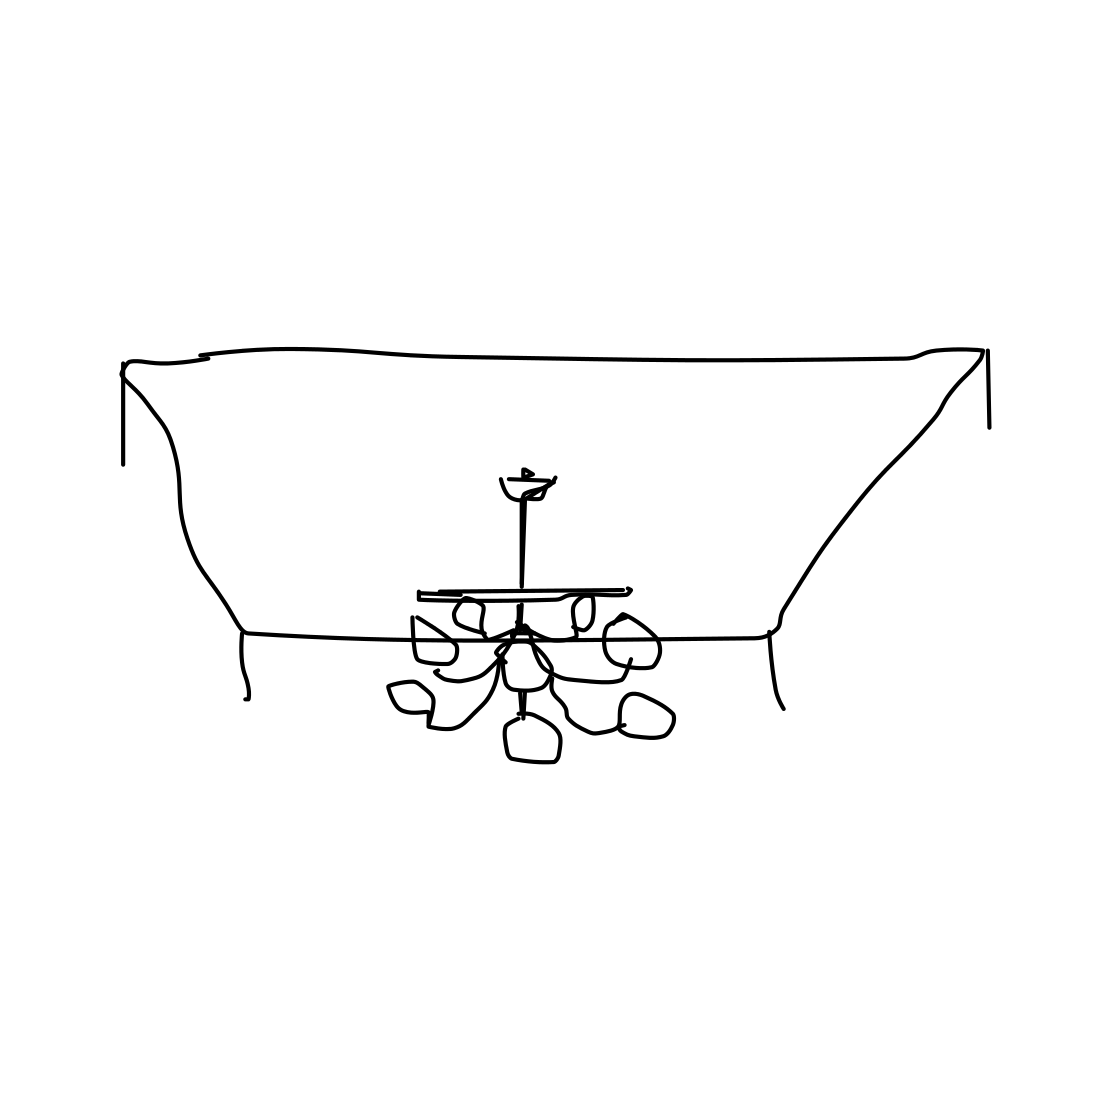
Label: chandelier